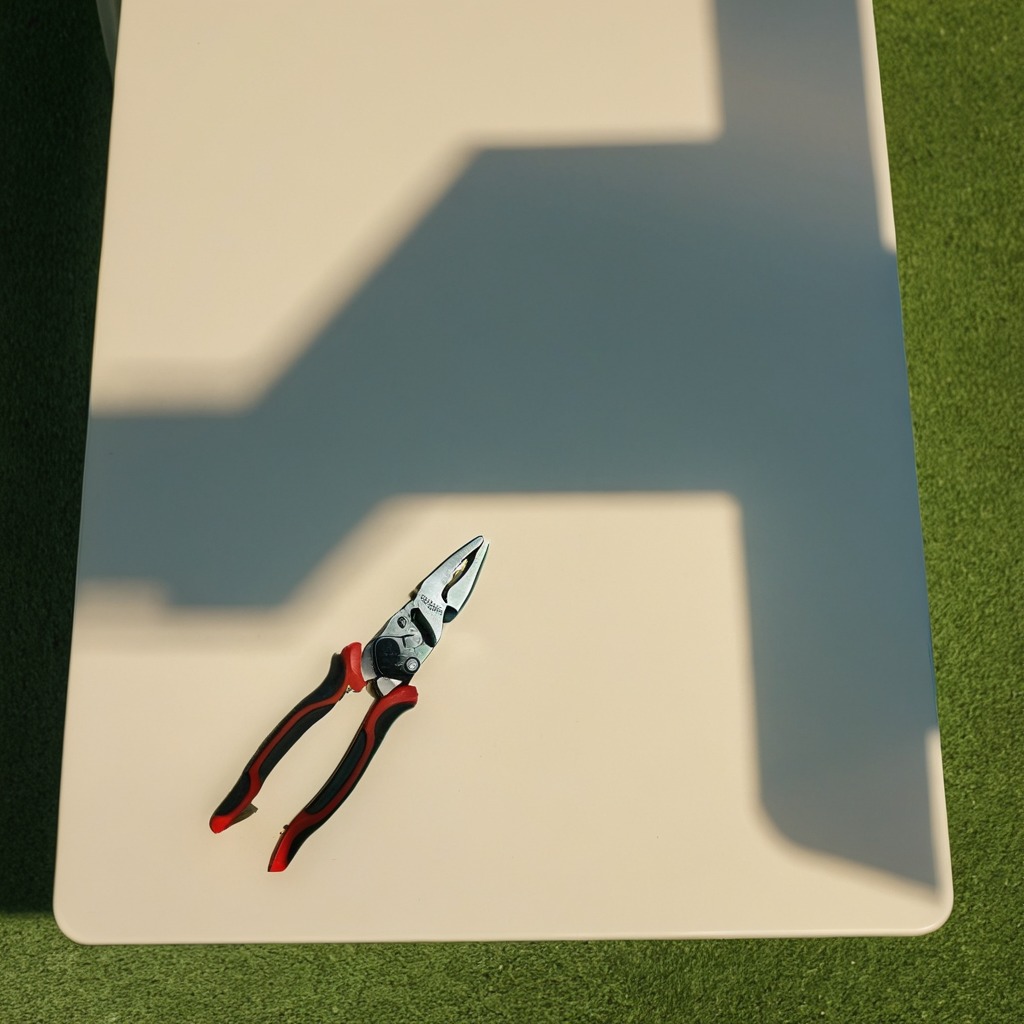
A plier lying on a textured surface.